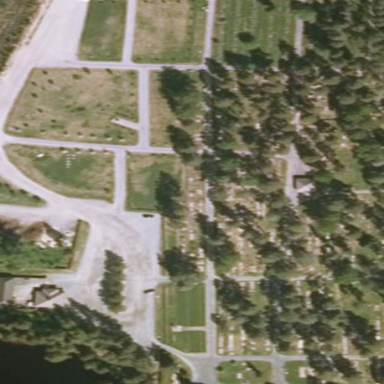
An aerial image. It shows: Cemetery.